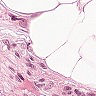
Metastatic tissue present: yes